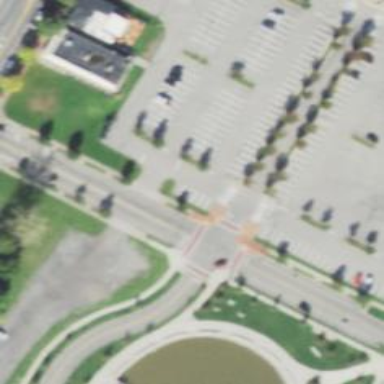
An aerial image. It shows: Marked road crossing with pedestrian island.